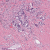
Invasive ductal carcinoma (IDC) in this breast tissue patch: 1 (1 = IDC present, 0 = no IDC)